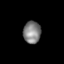
Tissue: skin
Cell type: Epithelial cells
Senescence score: 0.254
Nuclear area (px): 385
Mean DAPI intensity: 127.958